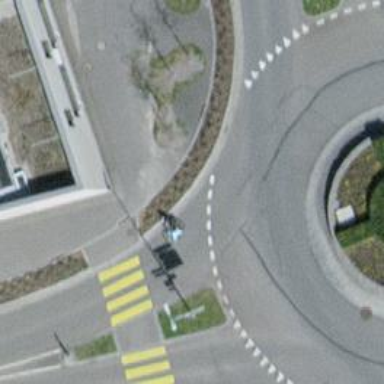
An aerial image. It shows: Primary highway with asphalt surface leading to roundabout.